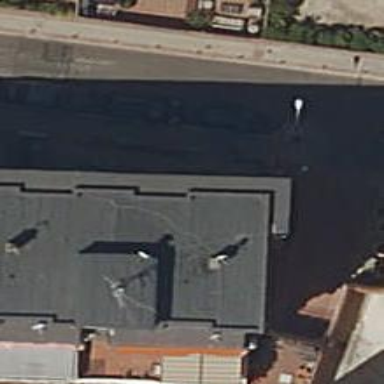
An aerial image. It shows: Part of building.